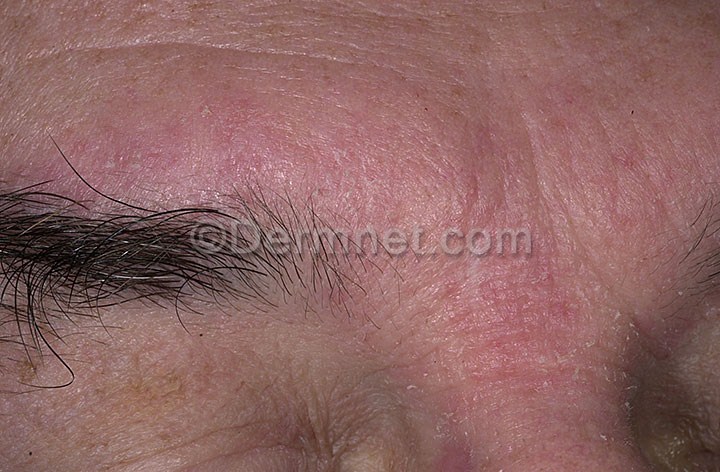
Disease: Psoriasis pictures Lichen Planus and related diseases